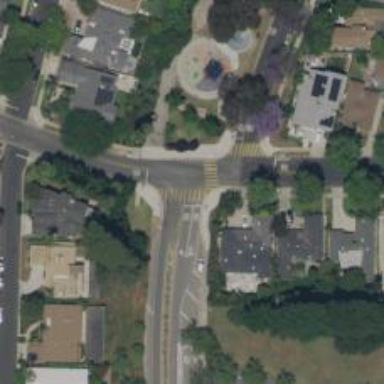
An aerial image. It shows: Marked footway crossing with zebra markings.